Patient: sex M, age 72
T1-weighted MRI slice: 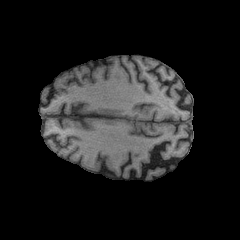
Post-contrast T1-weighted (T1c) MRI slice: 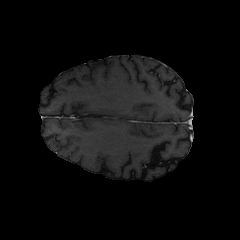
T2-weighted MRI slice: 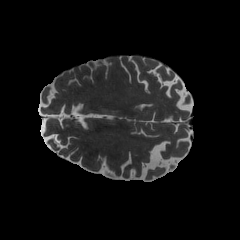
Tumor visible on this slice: no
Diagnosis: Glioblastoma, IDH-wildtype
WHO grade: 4